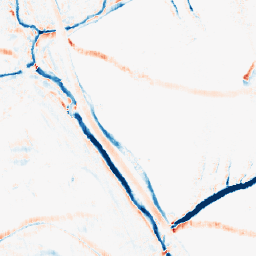
Category: morphological
Decomposition family: morphological_rect
Decomposition parameters: operation: average
width: 5
height: 10
Upsampling method: nearest
Upsampling parameters: scale: 2
Upsampling scale: 2